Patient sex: M
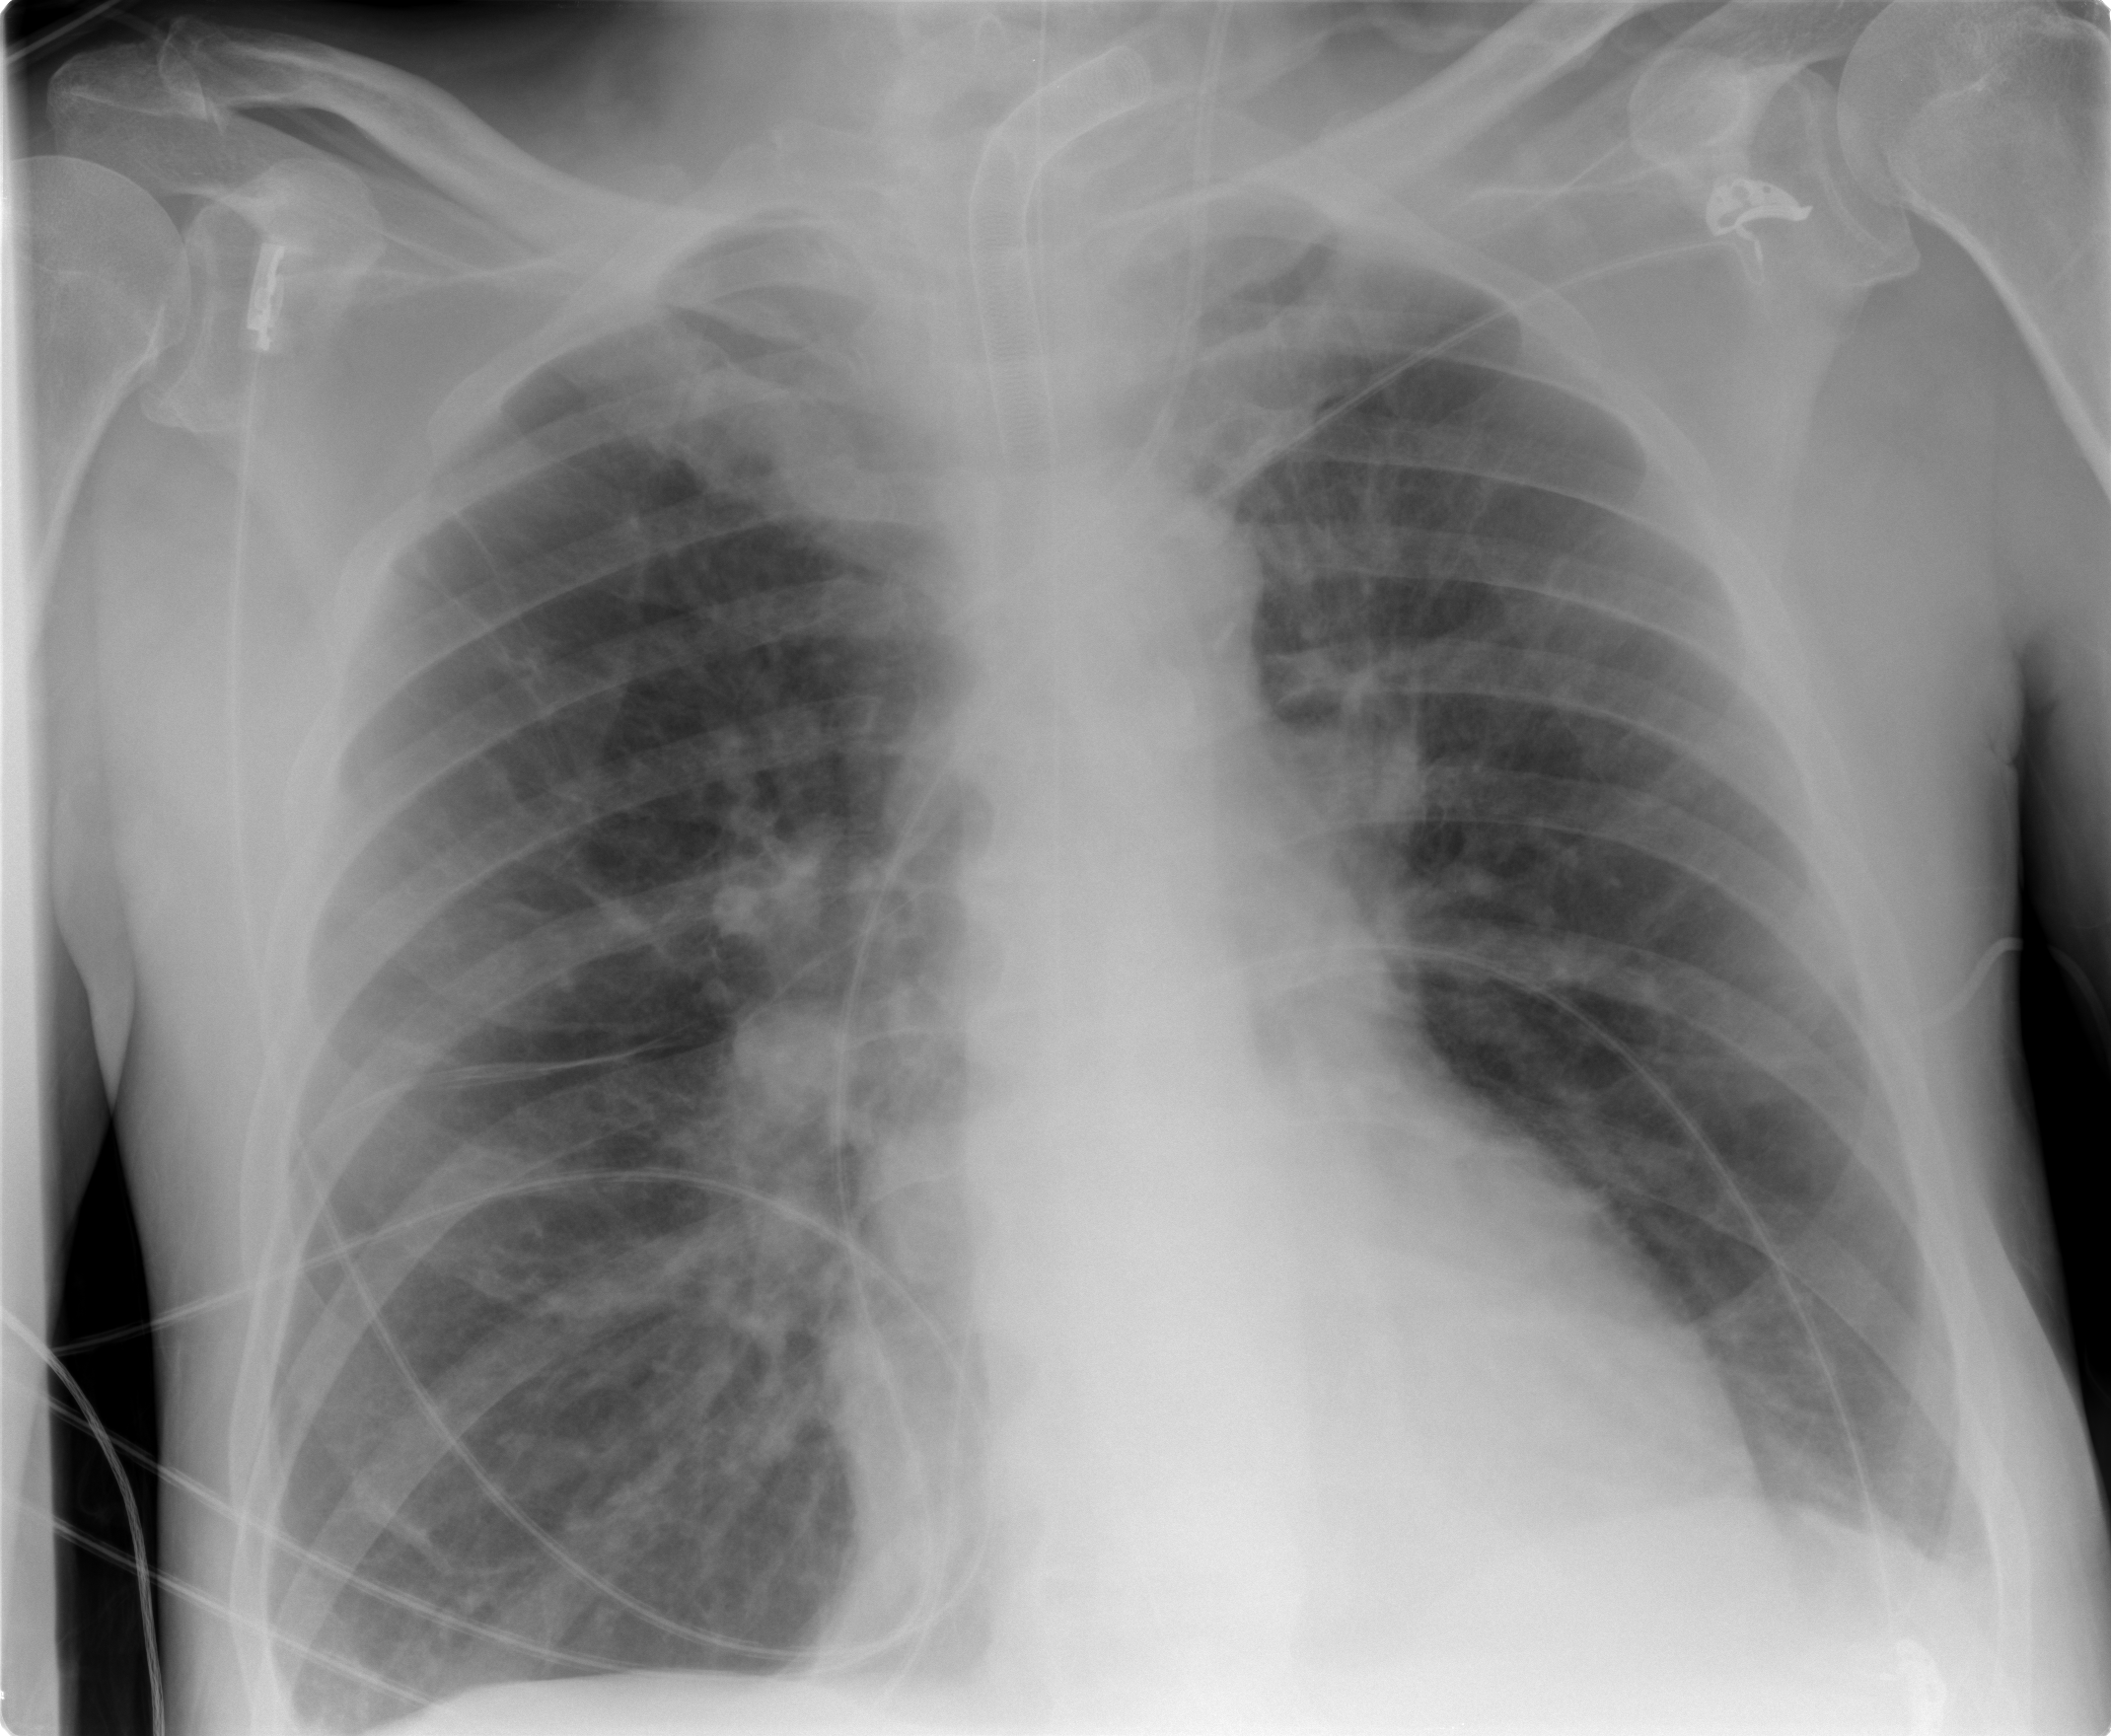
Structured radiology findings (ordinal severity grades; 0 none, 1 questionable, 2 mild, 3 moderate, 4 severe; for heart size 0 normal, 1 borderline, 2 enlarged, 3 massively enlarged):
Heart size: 1
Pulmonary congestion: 2
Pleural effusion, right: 0
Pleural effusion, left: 2
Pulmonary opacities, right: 2
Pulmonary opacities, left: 0
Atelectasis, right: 2
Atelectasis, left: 2